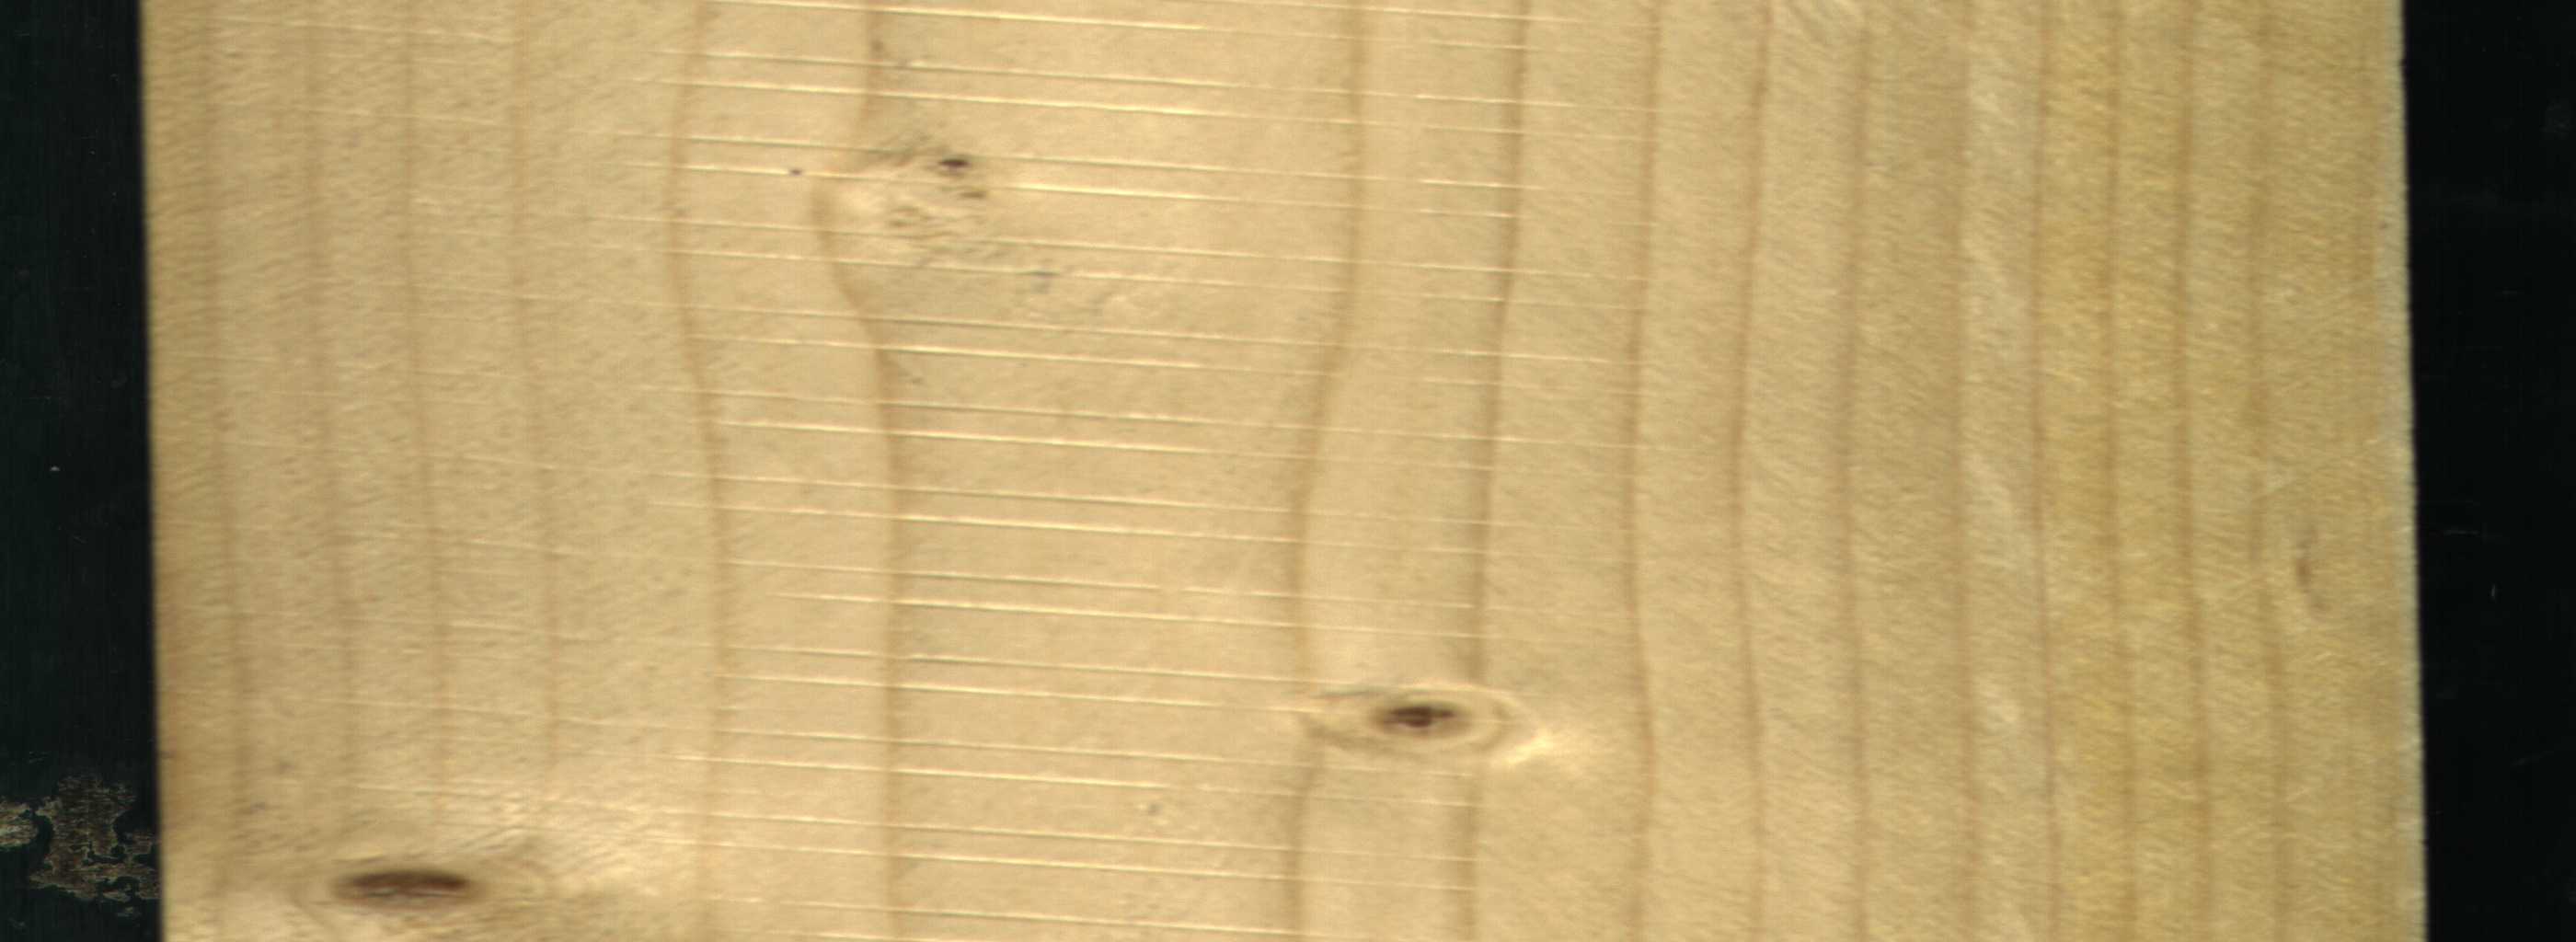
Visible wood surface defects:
Live_Knot
Live_Knot